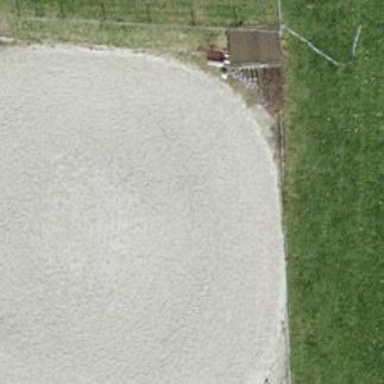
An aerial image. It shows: Equestrian pitch for leisure land use.